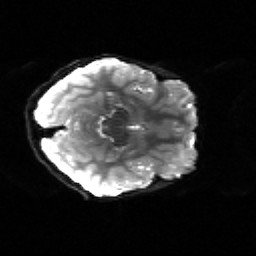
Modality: sbref
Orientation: axial
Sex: female
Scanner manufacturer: siemens
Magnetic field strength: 3 T
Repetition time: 5 s
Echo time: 0.071 s